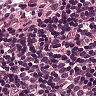
Metastatic tissue present: no